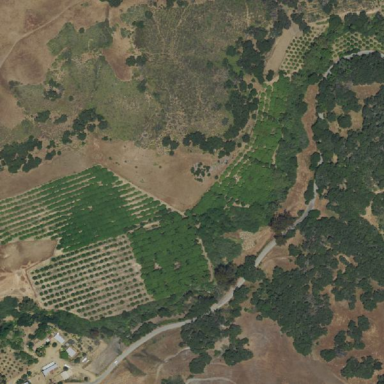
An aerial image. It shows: Orchard.